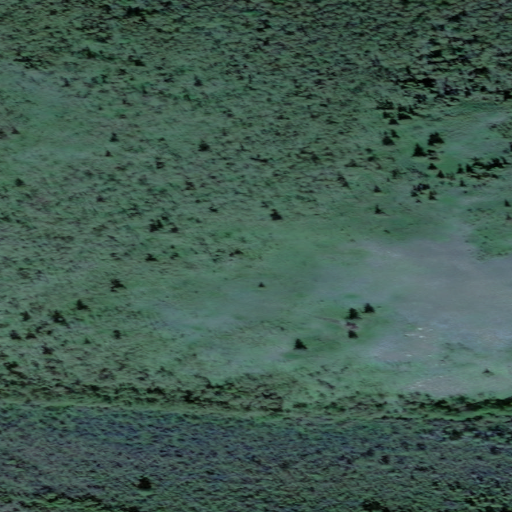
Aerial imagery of cliff(s) in Alaska named Giroux Bluff containing only unknown